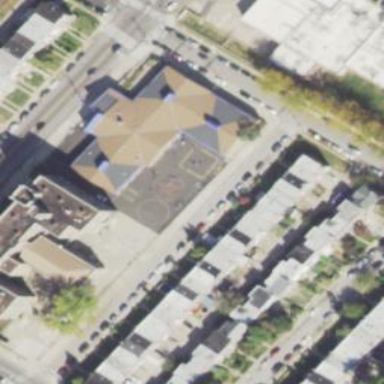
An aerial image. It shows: Schoolyard designated as leisure land.